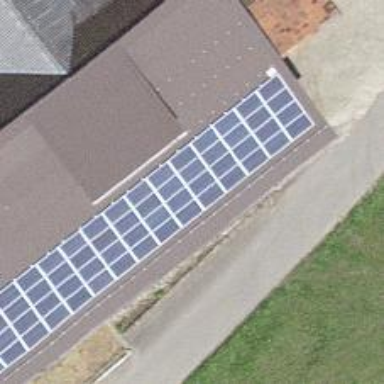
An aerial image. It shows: Solar power generator using photovoltaic method with solar photovoltaic panel types.